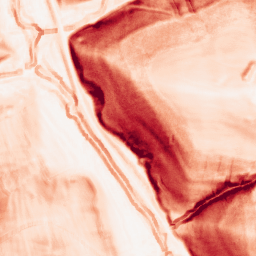
Category: morphological
Decomposition family: morphological_gradient
Decomposition parameters: size: 5
shape: square
Upsampling method: quintic
Upsampling parameters: scale: 8
Upsampling scale: 8